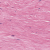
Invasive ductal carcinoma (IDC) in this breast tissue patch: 0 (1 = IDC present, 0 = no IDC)